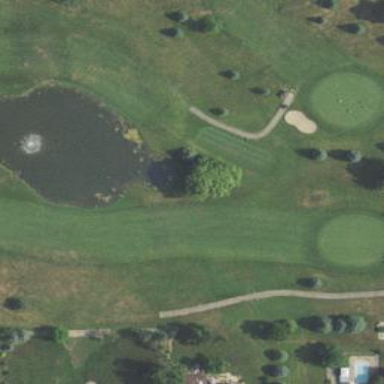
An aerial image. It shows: Water hazard on golf course.